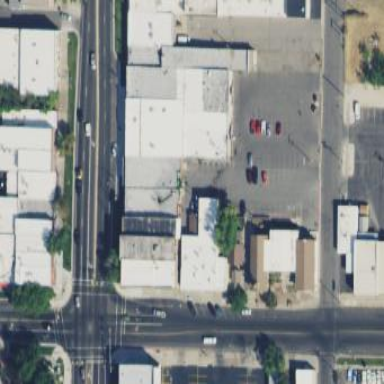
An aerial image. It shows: Commercial building.